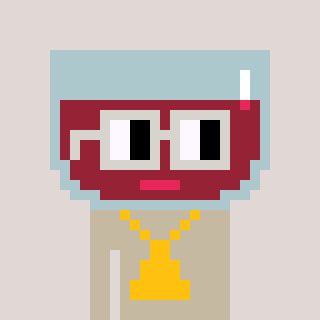
a pixel art character with square light gray glasses, a wine-shaped head and a bege-colored body on a warm background